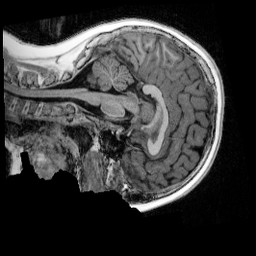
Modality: UNIT1_denoised
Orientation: sagittal
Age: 9
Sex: male
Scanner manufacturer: siemens
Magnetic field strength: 3 T
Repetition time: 4 s
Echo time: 0.00303 s